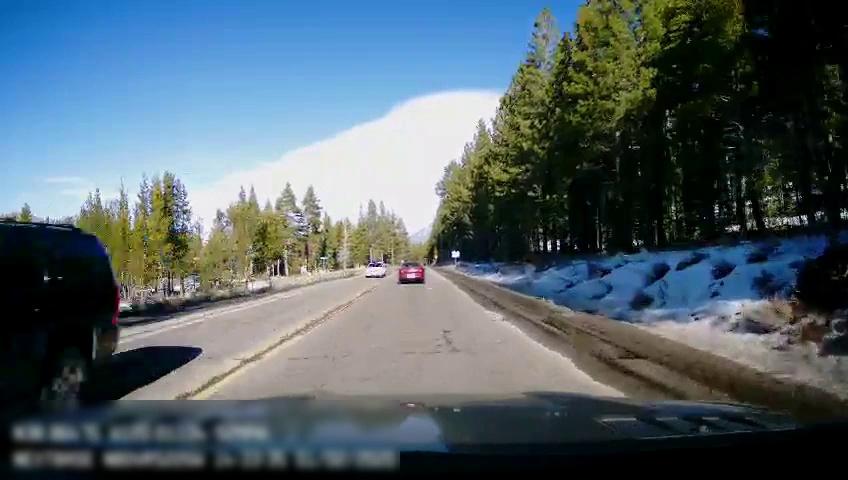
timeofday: Day
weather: Sunny
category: Drivable Space
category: Vehicles | Car
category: Vehicles | SUV
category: Vehicles | Car
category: Lanes | Current Lane
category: Lanes | Opposite Lane